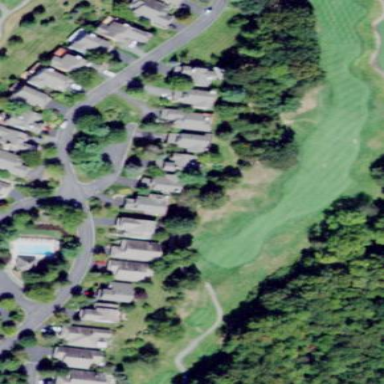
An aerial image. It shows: Rough area on grassy golf course.